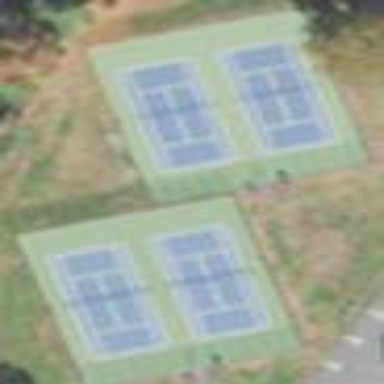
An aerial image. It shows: Sports centre featuring tennis facilities.